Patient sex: M
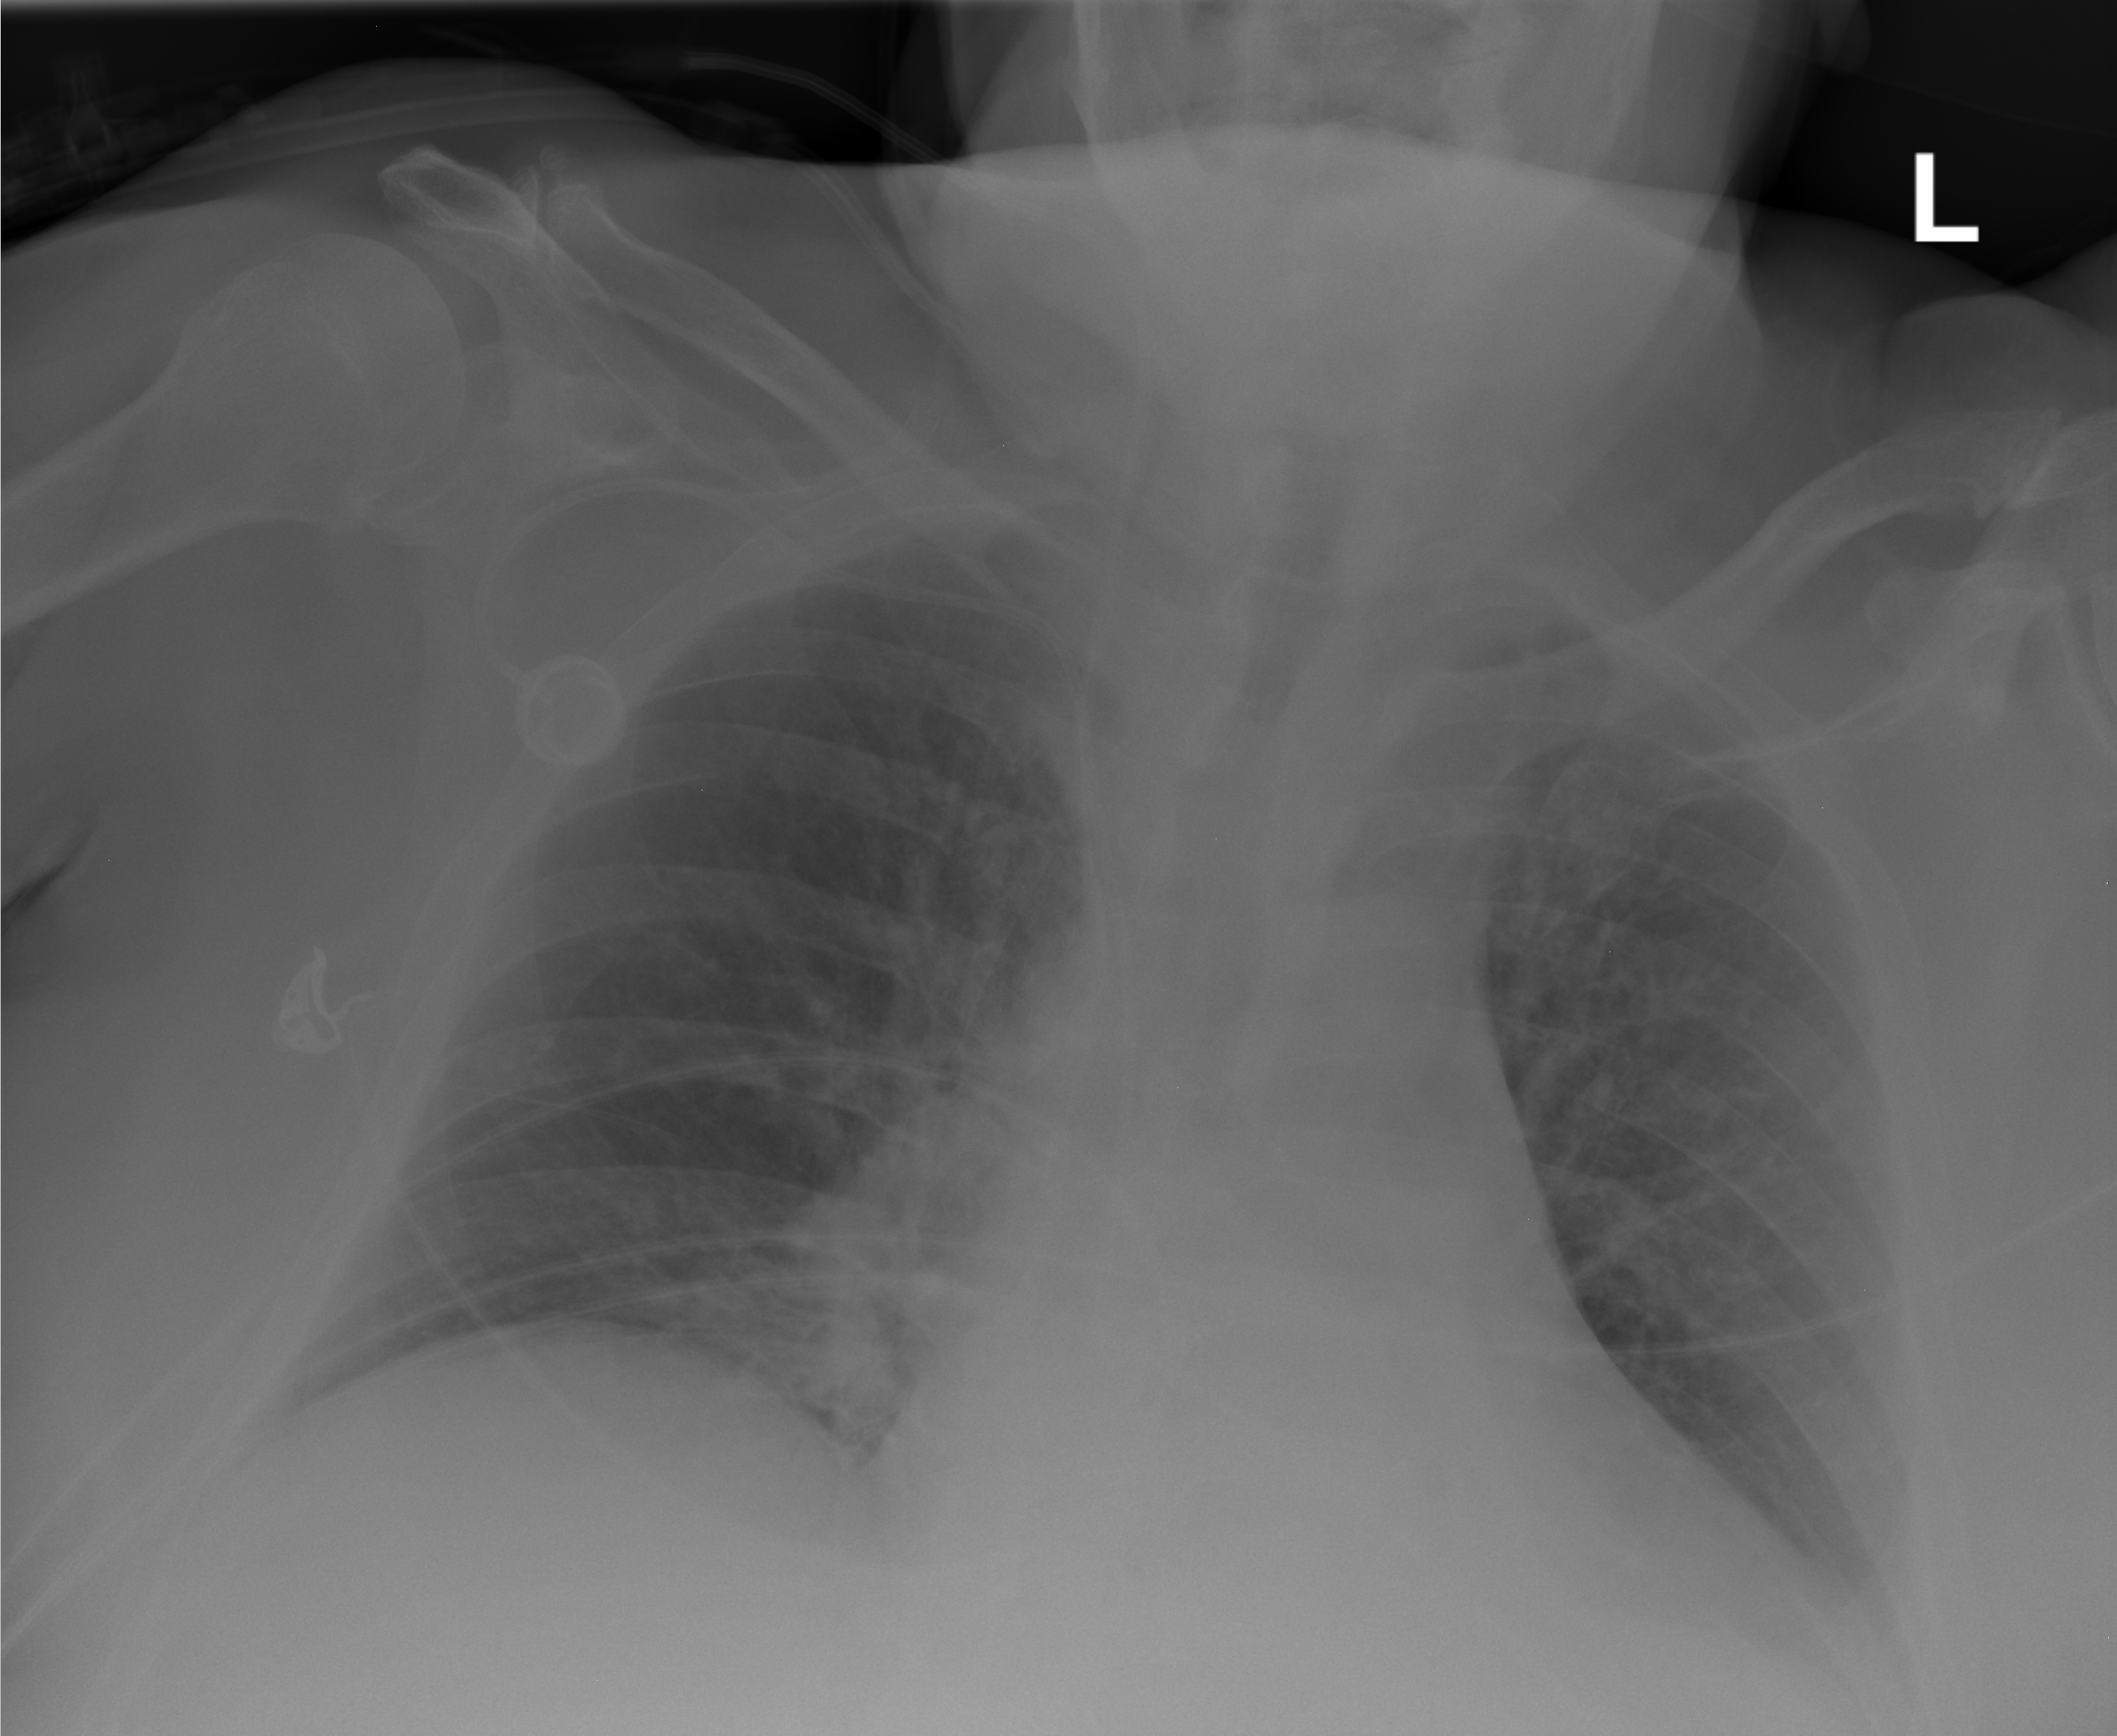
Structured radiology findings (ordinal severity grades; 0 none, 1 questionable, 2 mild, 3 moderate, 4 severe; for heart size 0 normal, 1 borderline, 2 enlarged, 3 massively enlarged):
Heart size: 2
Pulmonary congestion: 2
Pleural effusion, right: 0
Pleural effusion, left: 0
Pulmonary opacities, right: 0
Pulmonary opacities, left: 0
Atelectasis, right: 0
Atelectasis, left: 0